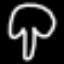
Label: mushroom